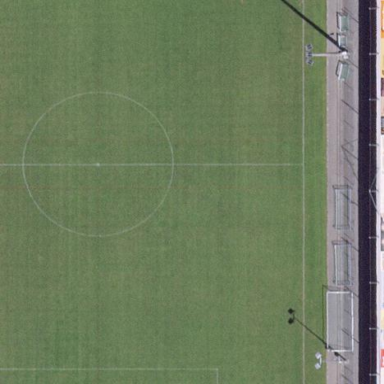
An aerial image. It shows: Soccer pitch for outdoor sports and leisure activities.